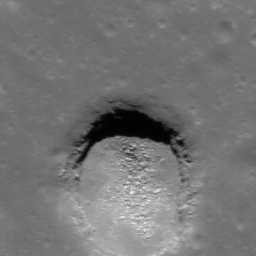
Pit: North Procellarum 1 Pit
Host crater: Oceanus Procellarum
Host type: mare
Lunar coordinates: latitude 35.41, longitude 314.36